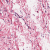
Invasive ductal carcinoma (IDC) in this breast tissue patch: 0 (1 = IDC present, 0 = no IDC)